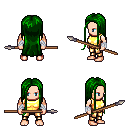
a pixel art fantasy rpg character, male body template, human, light skin, gold chest armor, gold greaves, green extra-long hairstyle, white cloth bandages, spear, four views (front, back, left, right), 2x2 character sprite sheet, small pixel art, hard edges, no anti-aliasing